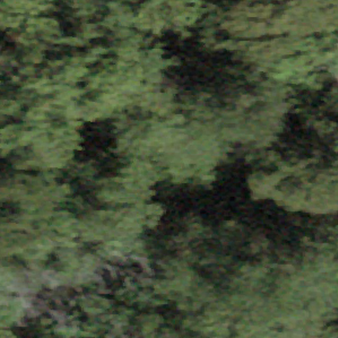
Label: other